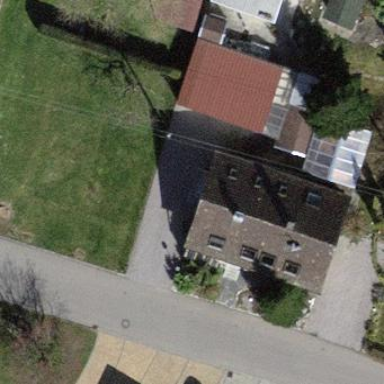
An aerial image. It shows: Gabled building.